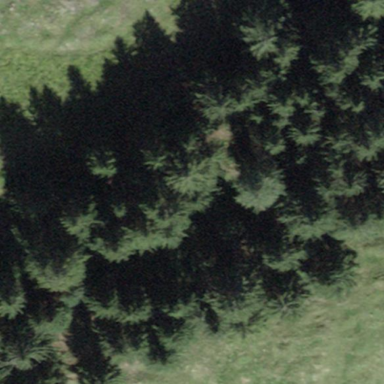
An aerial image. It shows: Forest area.